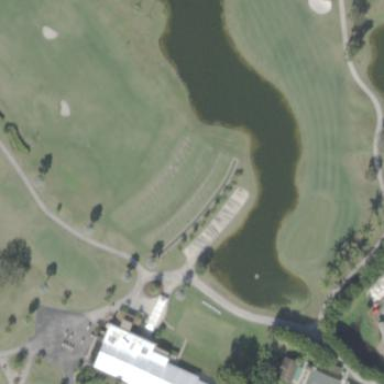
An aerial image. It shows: Golf tee on grassy land.